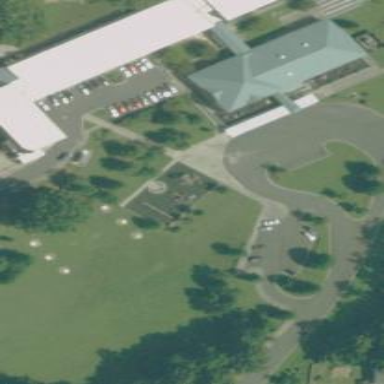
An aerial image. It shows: School.